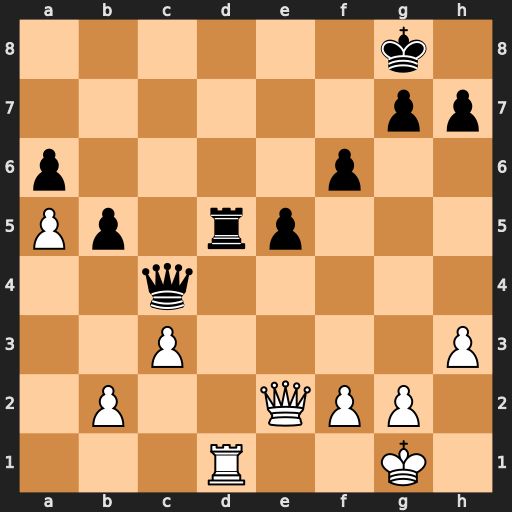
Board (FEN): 6k1/6pp/p4p2/Pp1rp3/2q5/2P4P/1P2QPP1/3R2K1
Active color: w
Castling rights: -
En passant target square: -
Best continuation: Qxc4 bxc4 Rxd5